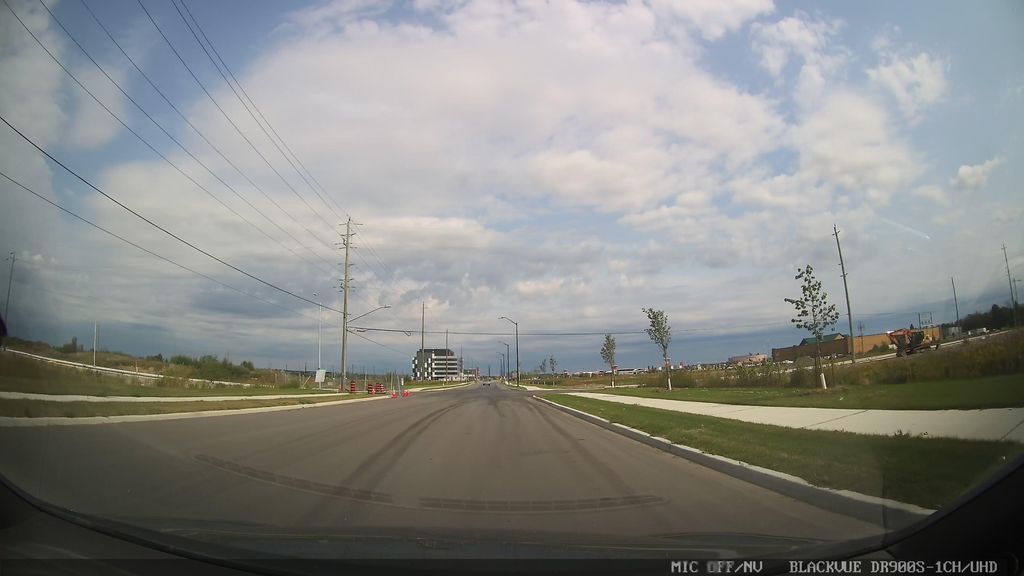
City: ottawa-gatineau